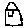
Label: house